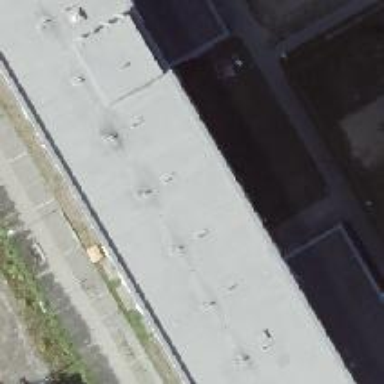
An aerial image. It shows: Dormitory building with flat roof.